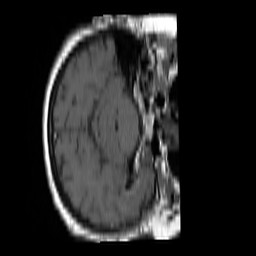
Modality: T1w
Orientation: axial
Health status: ill
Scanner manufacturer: siemens
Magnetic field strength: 1.5 T
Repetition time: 0.477 s
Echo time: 0.0082 s